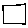
Label: square